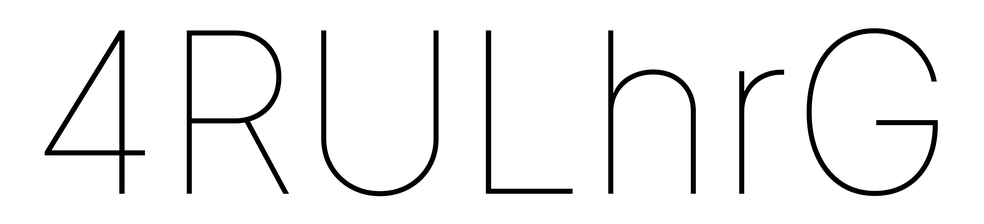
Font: Inter_Thin